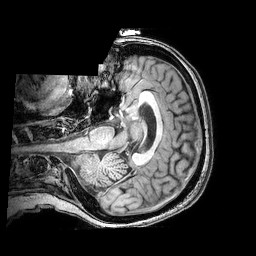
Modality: T1w
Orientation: axial
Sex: female
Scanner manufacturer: philips
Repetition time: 0.008185 s
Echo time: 0.00375 s